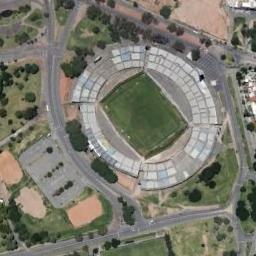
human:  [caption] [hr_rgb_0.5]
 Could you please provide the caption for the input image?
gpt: The circular stadium is surrounded by lawns and vegetation .

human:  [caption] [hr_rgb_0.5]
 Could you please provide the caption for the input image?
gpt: The stadium is on the grass next to some trees and roads .

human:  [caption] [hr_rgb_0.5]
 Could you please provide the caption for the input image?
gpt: There is a green lawn on one side of this stadium .

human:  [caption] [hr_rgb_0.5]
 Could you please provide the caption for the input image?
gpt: There are many buildings of different shapes and sizes next to the stadium .

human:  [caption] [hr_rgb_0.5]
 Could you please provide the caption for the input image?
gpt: There are some green trees and lawns around the stadium .